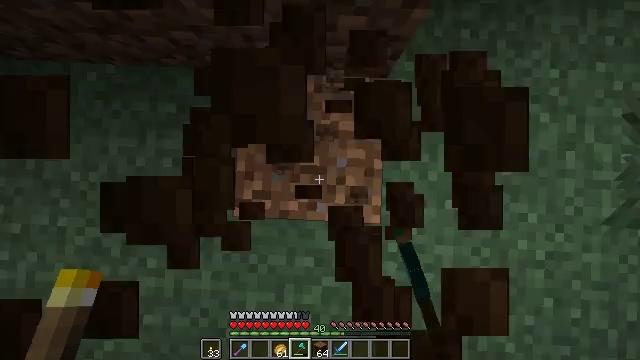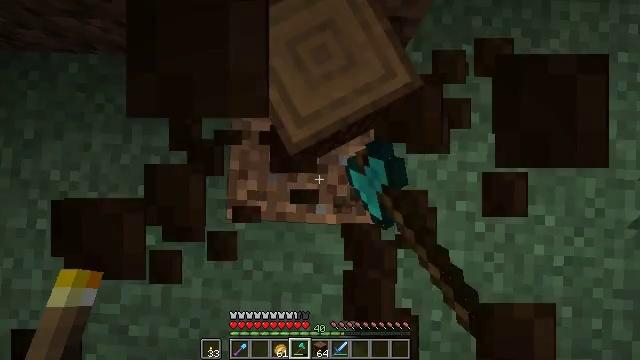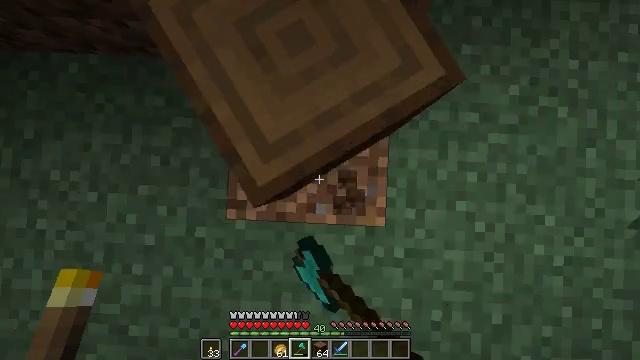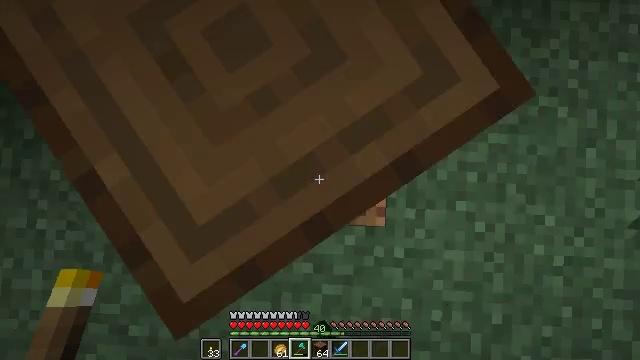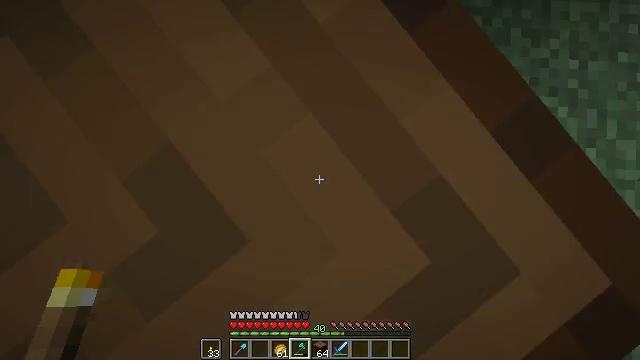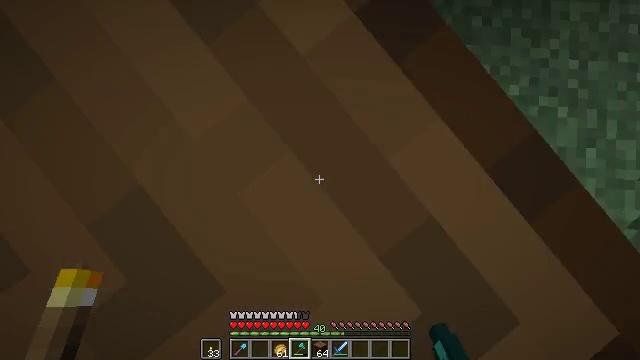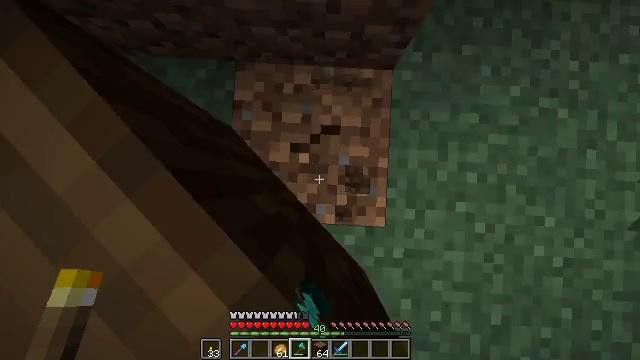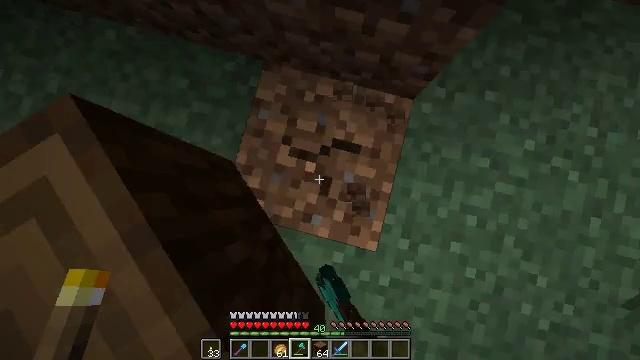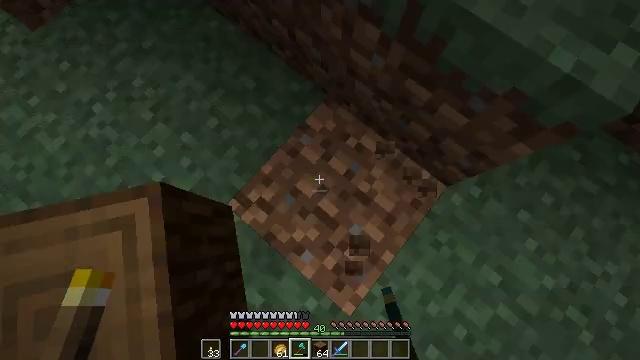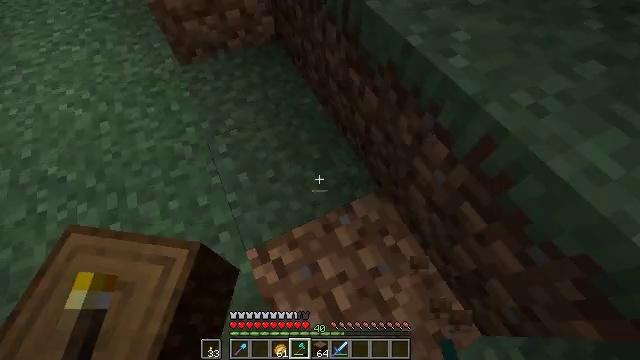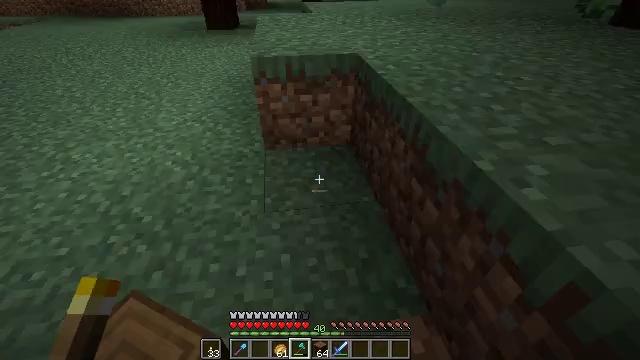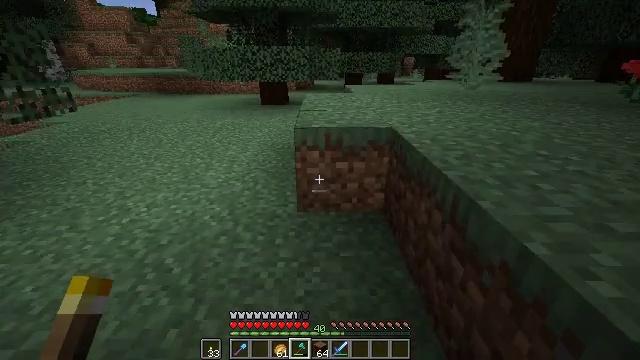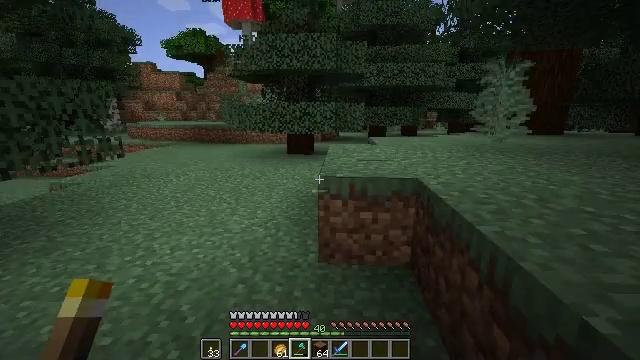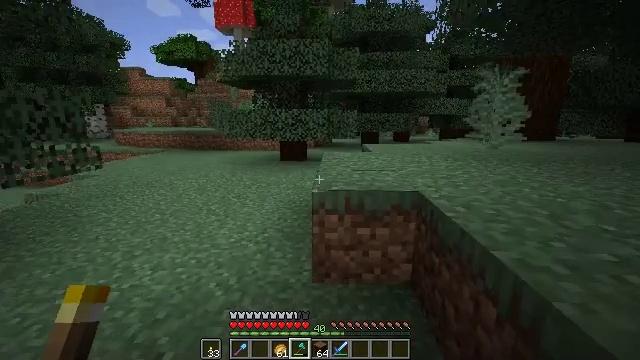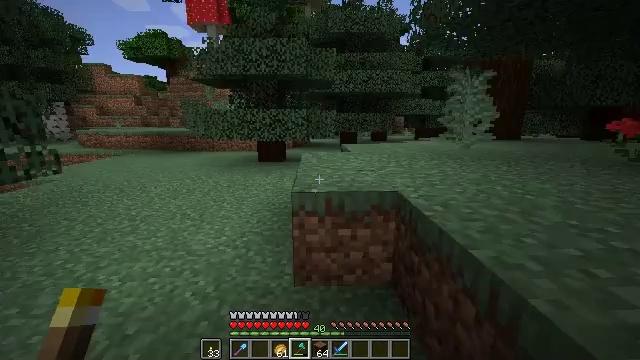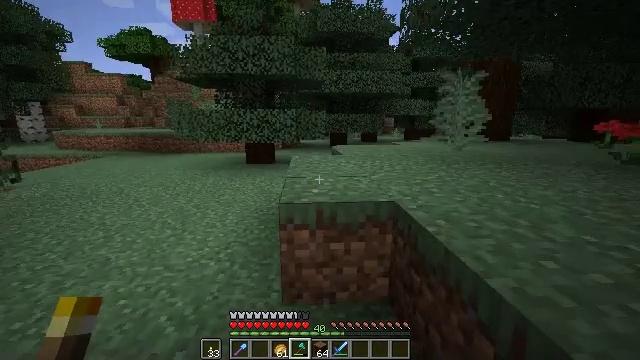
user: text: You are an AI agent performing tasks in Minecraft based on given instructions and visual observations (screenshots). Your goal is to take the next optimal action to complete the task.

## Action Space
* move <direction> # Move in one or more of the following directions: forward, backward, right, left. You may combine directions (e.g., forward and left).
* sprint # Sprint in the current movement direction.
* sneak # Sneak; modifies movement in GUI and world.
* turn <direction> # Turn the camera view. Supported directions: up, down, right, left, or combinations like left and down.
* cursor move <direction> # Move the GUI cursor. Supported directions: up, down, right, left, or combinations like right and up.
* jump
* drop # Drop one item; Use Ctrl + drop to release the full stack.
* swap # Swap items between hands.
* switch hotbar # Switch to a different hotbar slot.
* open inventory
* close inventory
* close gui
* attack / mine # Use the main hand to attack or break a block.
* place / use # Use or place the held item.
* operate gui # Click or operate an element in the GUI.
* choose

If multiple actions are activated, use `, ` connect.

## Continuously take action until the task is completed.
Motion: motion action
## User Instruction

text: Collect spruce leaves for landscaping.
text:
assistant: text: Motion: attack / mine
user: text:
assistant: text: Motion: attack / mine
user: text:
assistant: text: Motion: attack / mine
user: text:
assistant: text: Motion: attack / mine
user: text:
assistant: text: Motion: attack / mine
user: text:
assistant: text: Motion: attack / mine
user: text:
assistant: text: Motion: turn left and up, attack / mine
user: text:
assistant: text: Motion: turn left and up
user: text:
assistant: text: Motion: turn left and up
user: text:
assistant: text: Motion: turn left and up
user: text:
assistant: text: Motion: turn left and up
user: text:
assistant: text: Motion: move forward, turn left and up
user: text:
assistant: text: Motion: move forward, turn right and up
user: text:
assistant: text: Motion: move forward, turn right
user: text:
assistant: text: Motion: move forward, turn right
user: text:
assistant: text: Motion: move forward, sprint
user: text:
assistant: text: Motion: move forward, sprint
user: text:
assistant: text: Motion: move forward, sprint, turn right
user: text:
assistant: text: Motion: move forward, sprint
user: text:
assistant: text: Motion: move forward
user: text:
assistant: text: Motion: move forward, jump
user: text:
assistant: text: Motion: move forward, jump
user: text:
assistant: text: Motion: move forward, jump
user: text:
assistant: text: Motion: move forward, jump
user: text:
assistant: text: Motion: move forward, jump
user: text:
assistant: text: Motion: move forward, jump
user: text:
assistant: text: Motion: move forward, turn left, jump
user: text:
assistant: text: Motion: move forward, turn left and down, jump
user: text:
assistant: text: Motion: move forward, sprint, turn left and down, jump
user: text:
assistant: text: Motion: move forward, sprint, turn left, jump